Question: I have a table that I need to alter after data binding has happened. I was doing great until we tested on IE8. On that browser, it failed. In essence, a 3rd party control will render as 2 tables. 1st table contains the headers for a grid (including sorting/filtering/grouping options) and the 2nd table contains the data itself. I have a requirement to "alter" the header, add a "master header" row, augment the classes with some of our own on the TD elements and the A elements. The whole jQuery function looks like this:
'''
function onDataBound(e) {
var grid = $(this).data("tGrid");
if ($(this)[0].id.indexOf("open") != -1)
grid = $("#open tbody")[0];
else
grid = $("#closed tbody")[0];
var tb1 = $(grid).html();
if (tb1.indexOf("<tr><td") == -1 && tb1.indexOf("<TR><TD") == -1 && tb1.indexOf("<TR>
<TD") == -1) {
// Lower case
tb1 = tb1.replace(/<th class=/g, "<td class=");
tb1 = tb1.replace(/th>/g, "td>");
// Upper case
tb1 = tb1.replace(/<TH class=/g, "<td class=");
tb1 = tb1.replace(/TH>/g, "td>");
$("td.t-header").each(function() {
var text = $(this).html();
text = text.replace("t-header", "t-header rr-header rr-header-text");
$(this).html(text);
});
$("a.t-link").each(function () {
var text = $(this).html();
text = text.replace("t-link", "t-link rr-link");
$(this).html(text);
});
//tb1 = tb1.replace(/t-header/g, "t-header rr-header rr-header-text");
//tb1 = tb1.replace(/t-link/g, "t-link rr-link");
tb1 = tb1.replace("Project ID", "Project<br/>ID");
tb1 = tb1.replace("Risk ID", "Risk<br/>ID");
tb1 = tb1.replace("Managing Department", "Managing<br/>Department");
tb1 = tb1.replace("Cost Impact", "Cost<br/>Impact");
tb1 = tb1.replace("Schedule Impact", "Schedule<br/>Impact");
tb1 = tb1.replace("Probability of Occurance", "Probability<br/>of<br/>Occurance");
tb1 = tb1.replace("Responsible Party", "Responsible<br/>Party");
tb1 = tb1.replace("Due Date", "Due<br/>Date");
tb1 = tb1.replace("Cost Severity", "Cost<br/>Severity");
tb1 = tb1.replace("Schedule Severity", "Schedule<br/>Severity");
tb1 = "<tr><td colspan='7' class='rr-header rr-risk-identification'>RISK IDENTIFICATION</td>" +
"<td colspan='3' class='rr-header rr-risk-assessment'>RISK ASSESSMENT</td>" +
"<td colspan='2' class='rr-header rr-risk-mitigation'>RISK MITIGATION</td>" +
"<td colspan='2' class='rr-header rr-severity-index'>SEVERITY INDEX</td></tr>" +
tb1;
$(grid).html(tb1);
}
}
'''
I am trying to get the following code (snippets) to work when run on . So far I've had no luck. Here is my original code (snippet from above), which works fine in IE9 and above, Chrome, FireFox, etc - but :
'''
tb1 = tb1.replace(/t-header/g, "t-header rr-header rr-header-text");
tb1 = tb1.replace(/t-link/g, "t-link rr-link");
'''
I've also tried doing this (snippet also from above):
'''
$("td.t-header").each(function() {
var text = $(this).html();
text = text.replace("t-header", "t-header rr-header rr-header-text");
$(this).html(text);
});
$("a.t-link").each(function () {
var text = $(this).html();
text = text.replace("t-link", "t-link rr-link");
$(this).html(text);
});
'''
The results I am getting using a regex replace looks like:

As you can see, the first TD replaced correctly but all of the remainder did something !! Using the EACH loop just plain fails.
Any ideas?
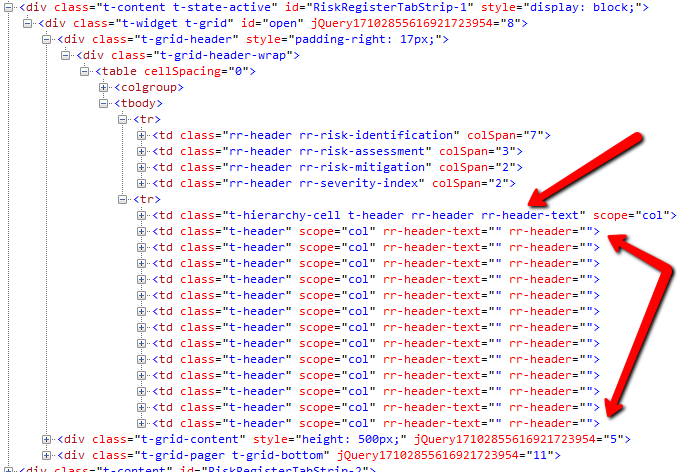
Answer: If you are just trying to modify the class list would it be possible just to directly set the class names from inside your each loop?
'''
$("td.t-header").each(function() {
this.className = "t-header rr-header rr-header-text";
});
'''
Another solution using Jqueries toggle class is listed here:
<URL>